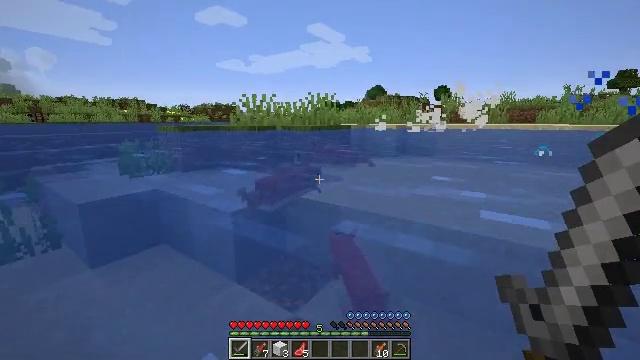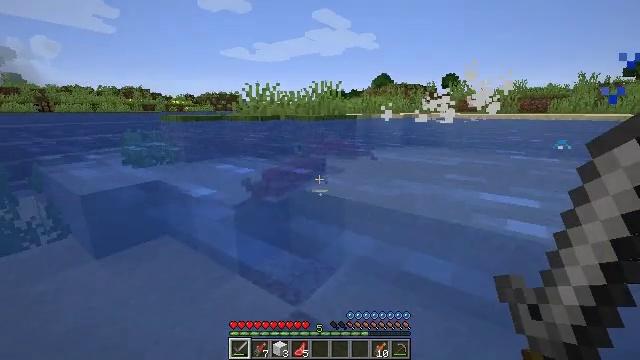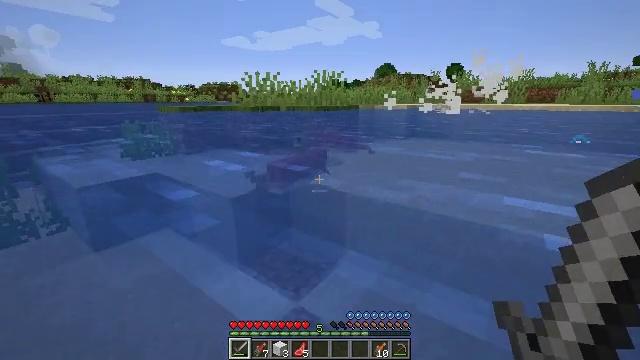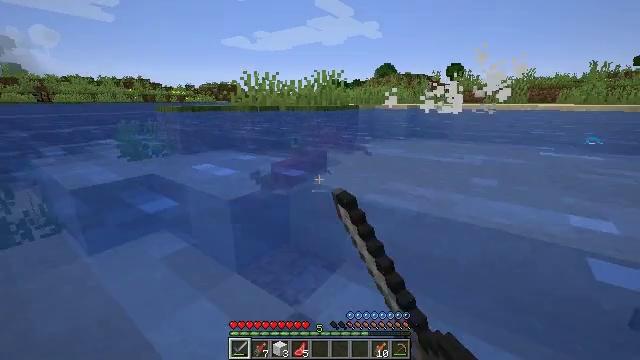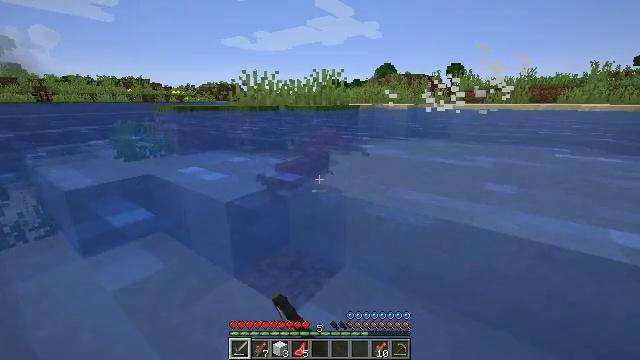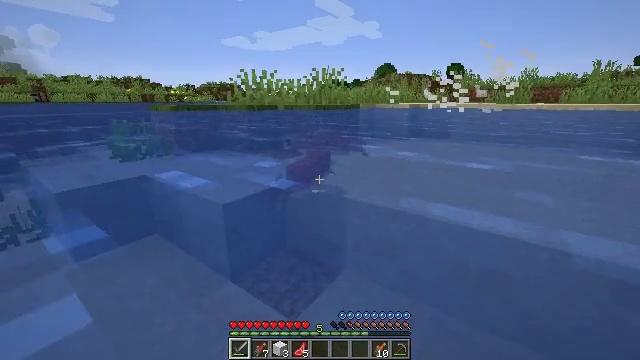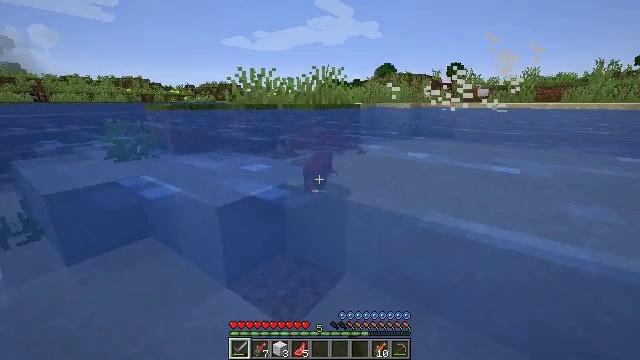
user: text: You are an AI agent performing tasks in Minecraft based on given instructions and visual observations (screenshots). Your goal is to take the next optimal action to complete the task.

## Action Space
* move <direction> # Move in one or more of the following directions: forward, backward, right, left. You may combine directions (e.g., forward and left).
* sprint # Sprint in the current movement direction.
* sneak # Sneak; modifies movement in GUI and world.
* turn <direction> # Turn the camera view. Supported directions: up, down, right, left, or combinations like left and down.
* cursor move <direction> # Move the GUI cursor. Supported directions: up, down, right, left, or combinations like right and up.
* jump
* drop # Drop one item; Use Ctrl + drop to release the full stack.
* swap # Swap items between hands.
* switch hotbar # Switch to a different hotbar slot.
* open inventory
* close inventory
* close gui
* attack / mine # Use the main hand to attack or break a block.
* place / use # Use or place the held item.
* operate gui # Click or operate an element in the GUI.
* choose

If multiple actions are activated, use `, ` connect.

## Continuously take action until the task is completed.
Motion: motion action
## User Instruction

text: Fish and kill the salmon.
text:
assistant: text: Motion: move forward, turn left and down
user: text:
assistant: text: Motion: move forward, turn down, attack / mine
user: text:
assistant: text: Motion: move forward, attack / mine
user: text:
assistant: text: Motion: move forward, attack / mine
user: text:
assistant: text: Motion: move forward, attack / mine
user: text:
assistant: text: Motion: move forward
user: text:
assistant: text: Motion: no_op